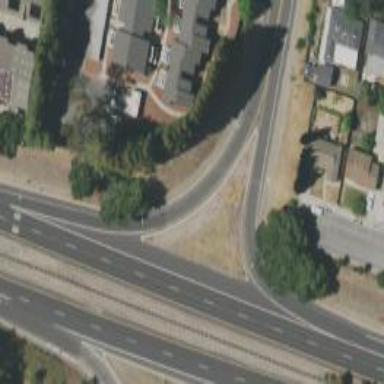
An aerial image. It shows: Trunk link highway with asphalt surface.